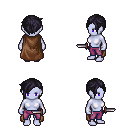
a pixel art fantasy rpg character, female body template, dark elf, purple skin, brown cape, magenta pants, raven pixie cut hairstyle, dagger, four views (front, back, left, right), 2x2 character sprite sheet, small pixel art, hard edges, no anti-aliasing